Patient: sex F, age 56
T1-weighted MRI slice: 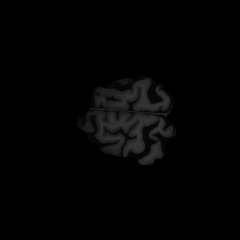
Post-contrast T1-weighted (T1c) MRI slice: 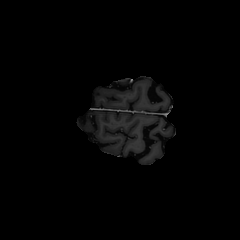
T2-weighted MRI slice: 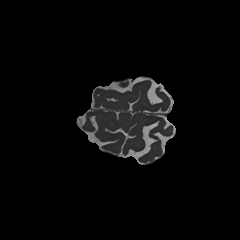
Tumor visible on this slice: no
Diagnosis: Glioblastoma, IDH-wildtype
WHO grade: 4